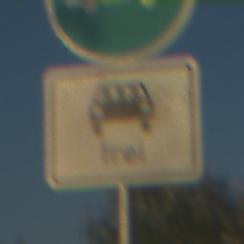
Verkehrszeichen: MehrfachbesetzePersonenkraftwagenFrei
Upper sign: Busssonderstreifen
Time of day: SunriseSunset
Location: Outdoor (RoadRail)
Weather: Clear
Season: NotSpecified
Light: Natural